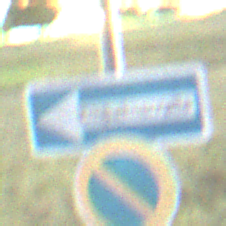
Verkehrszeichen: EinbahnstrasseLinksweisend
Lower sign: EingeschraenktesHalteverbot
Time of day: Night
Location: Outdoor (Nature)
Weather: Clear
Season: NotSpecified
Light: Natural